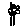
Label: flower